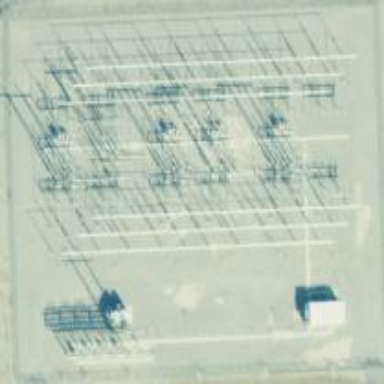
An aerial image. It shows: Distribution level power substation enclosed by fence.